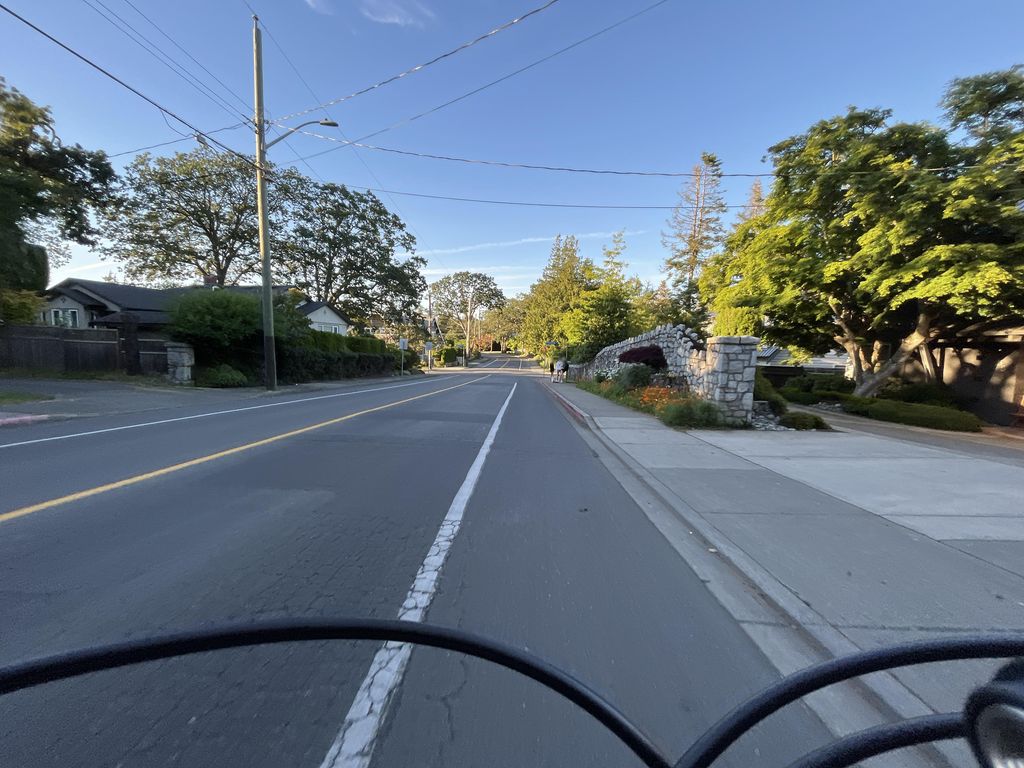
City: victoria